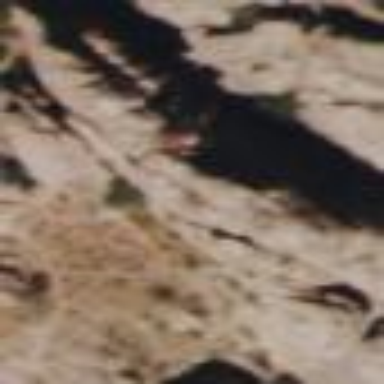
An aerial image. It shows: Brown cliff in natural setting.